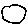
Label: circle